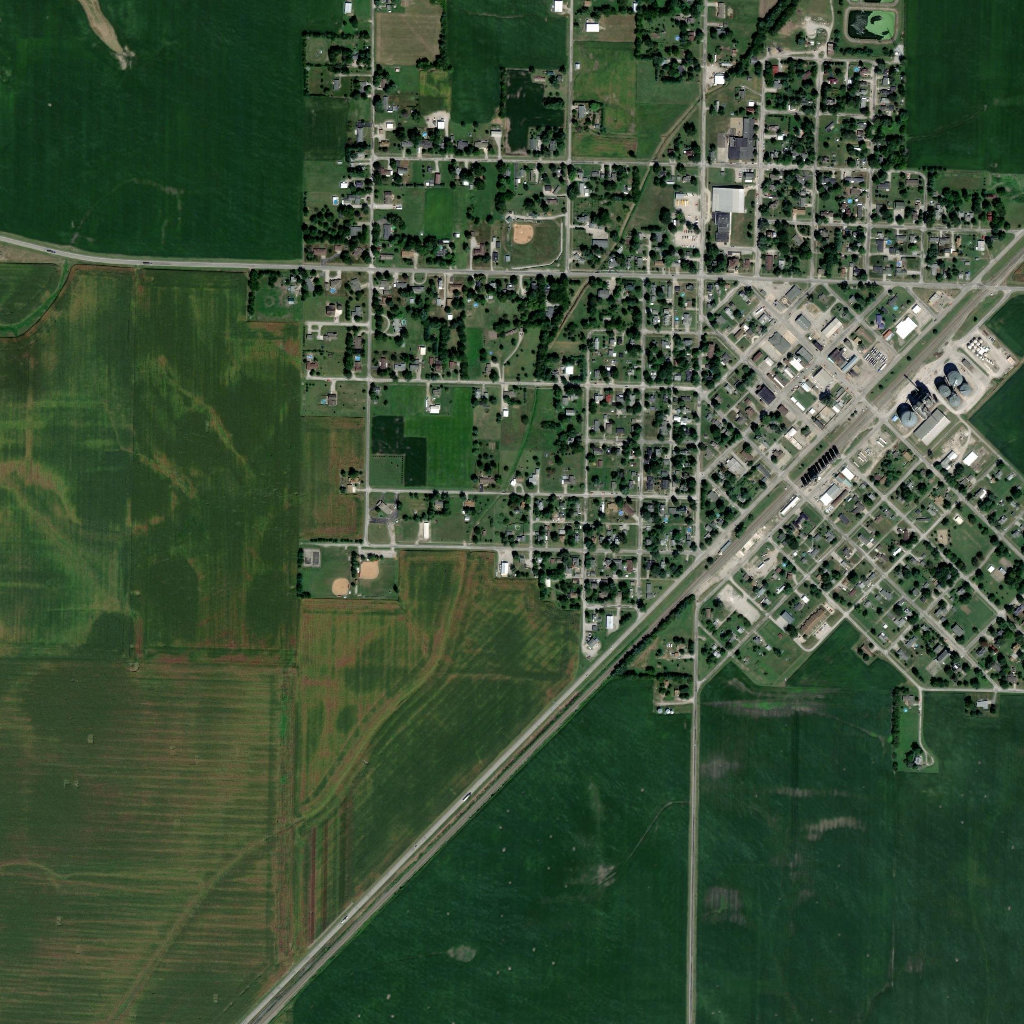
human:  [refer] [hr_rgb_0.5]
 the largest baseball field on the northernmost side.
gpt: <box>[[49, 21, 55, 26, 0]]</box>